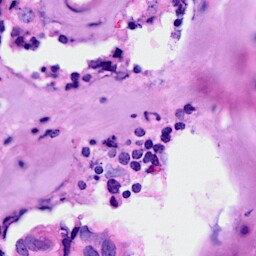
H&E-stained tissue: Breast